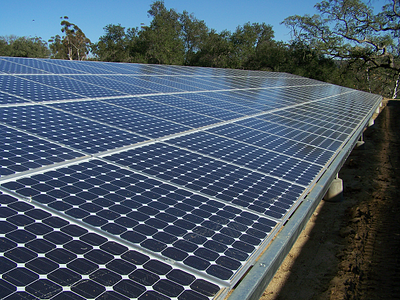
Label: Clean